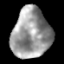
Tissue: lung
Cell type: Epithelial cells
Senescence score: 0.1992
Nuclear area (px): 1876
Mean DAPI intensity: 152.916